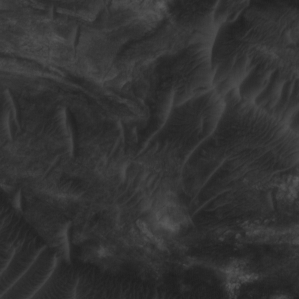
Label: non_frost